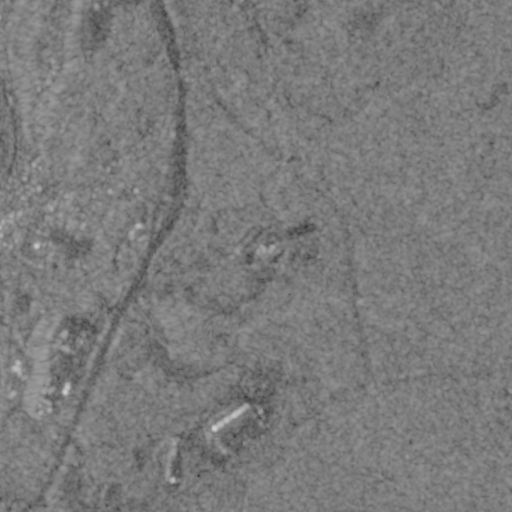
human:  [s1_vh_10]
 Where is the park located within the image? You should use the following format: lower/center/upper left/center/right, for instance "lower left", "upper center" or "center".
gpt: The park is located in the center left of the image.
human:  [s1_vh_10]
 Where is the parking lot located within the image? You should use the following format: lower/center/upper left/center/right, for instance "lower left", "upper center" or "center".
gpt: The parking lot is located in the center right of the image.
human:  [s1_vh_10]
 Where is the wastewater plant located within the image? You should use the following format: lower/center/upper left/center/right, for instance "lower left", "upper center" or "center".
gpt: The wastewater plant is located in the center of the image.
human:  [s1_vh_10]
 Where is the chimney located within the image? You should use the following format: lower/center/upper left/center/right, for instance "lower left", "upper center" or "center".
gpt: The chimney is located in the lower left of the image.
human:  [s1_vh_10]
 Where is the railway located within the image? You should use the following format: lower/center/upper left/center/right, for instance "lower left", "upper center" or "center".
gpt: The railway is located in the left of the image.
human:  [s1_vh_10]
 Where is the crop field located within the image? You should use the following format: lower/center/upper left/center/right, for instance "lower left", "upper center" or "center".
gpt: There is no crop field in the image.

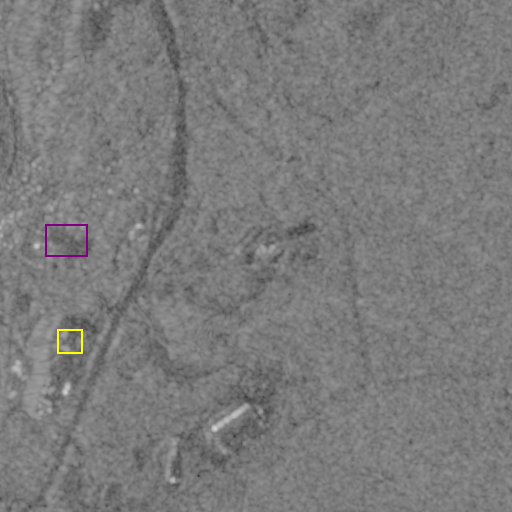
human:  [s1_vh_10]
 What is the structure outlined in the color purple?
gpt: The structure outlined in purple is a park.
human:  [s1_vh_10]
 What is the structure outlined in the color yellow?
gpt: The structure outlined in yellow is a building.
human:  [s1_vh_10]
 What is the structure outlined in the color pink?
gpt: There is no pink outline.